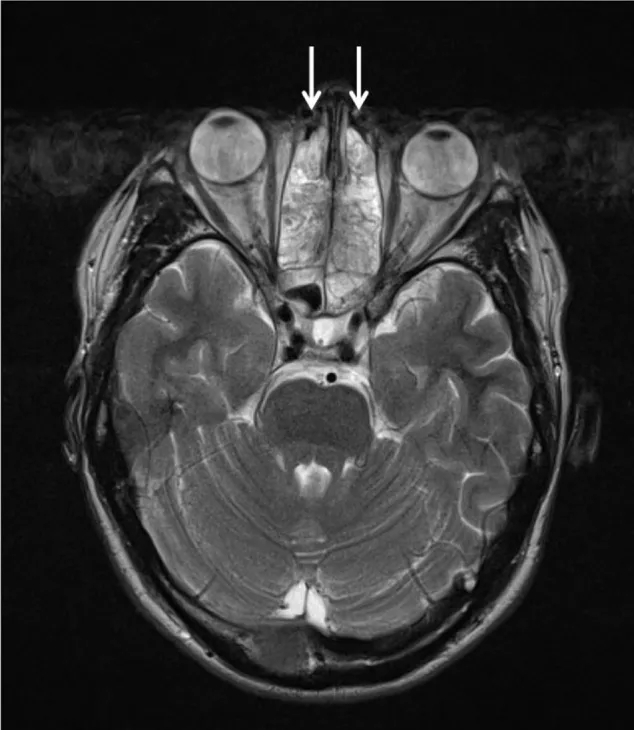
(b) MRI Head (T2 weighted) showing severe ethmoid sinusitis (marked).
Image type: radiology (mri)